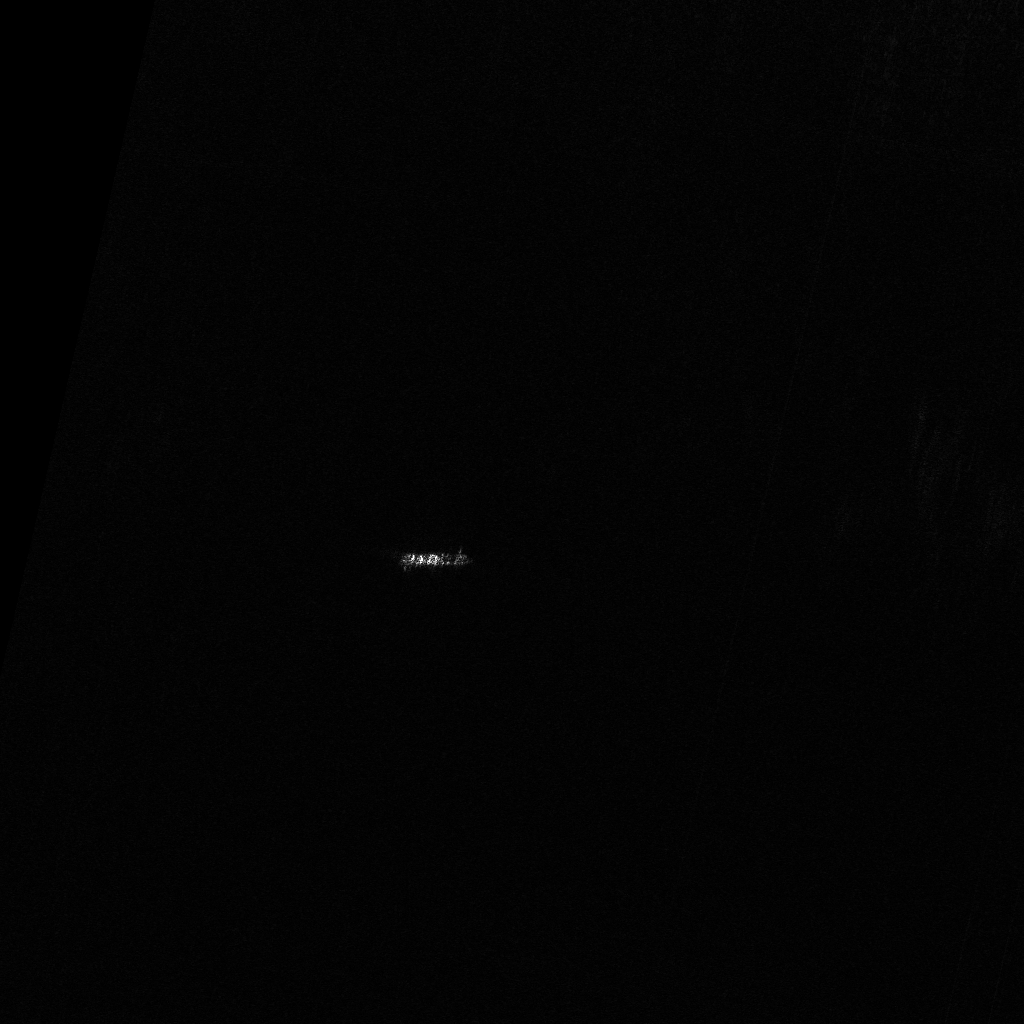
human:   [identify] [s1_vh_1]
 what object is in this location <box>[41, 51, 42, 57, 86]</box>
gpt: <ref>1 medium container at the center</ref>